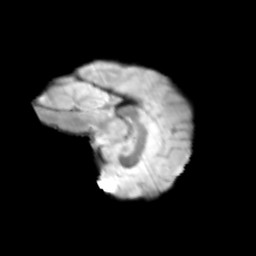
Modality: T2w
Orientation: sagittal
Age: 11
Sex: male
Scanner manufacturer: siemens
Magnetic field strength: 3 T
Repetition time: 3.8 s
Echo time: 0.07 s